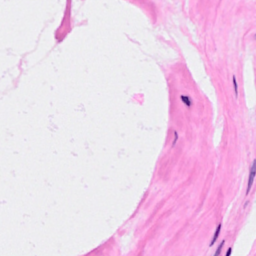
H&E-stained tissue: Breast